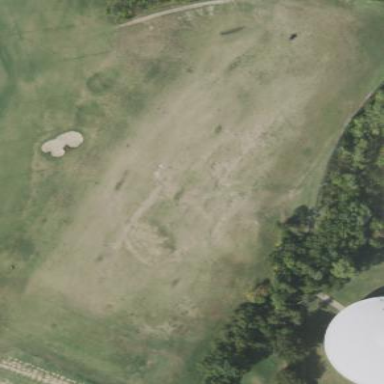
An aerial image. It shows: Grassy area designated as driving range for golf.